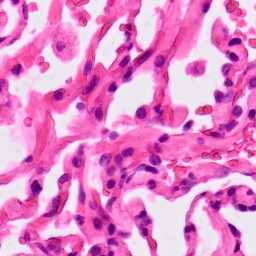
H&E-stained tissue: Lung